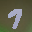
Label: 7